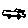
Label: car